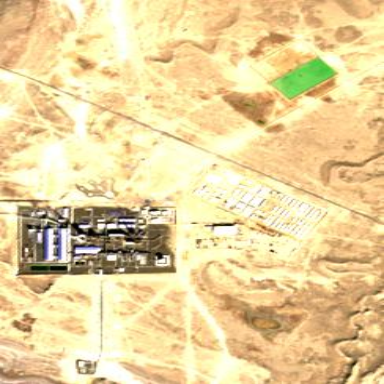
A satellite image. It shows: Industrial area dedicated to petrochemical activities.